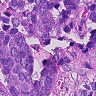
Metastatic tissue present: yes